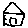
Label: house